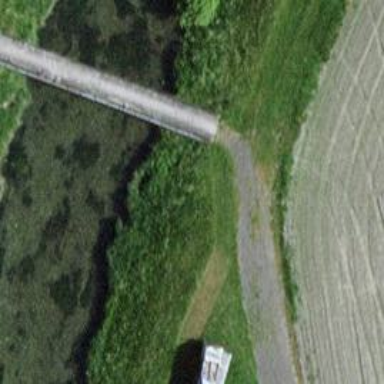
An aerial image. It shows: Unpaved track with bridge. The track has grade 5 surface type.